Field crop: maize
Growth stage: 2
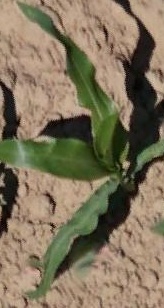
Species: maize